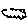
Label: cloud